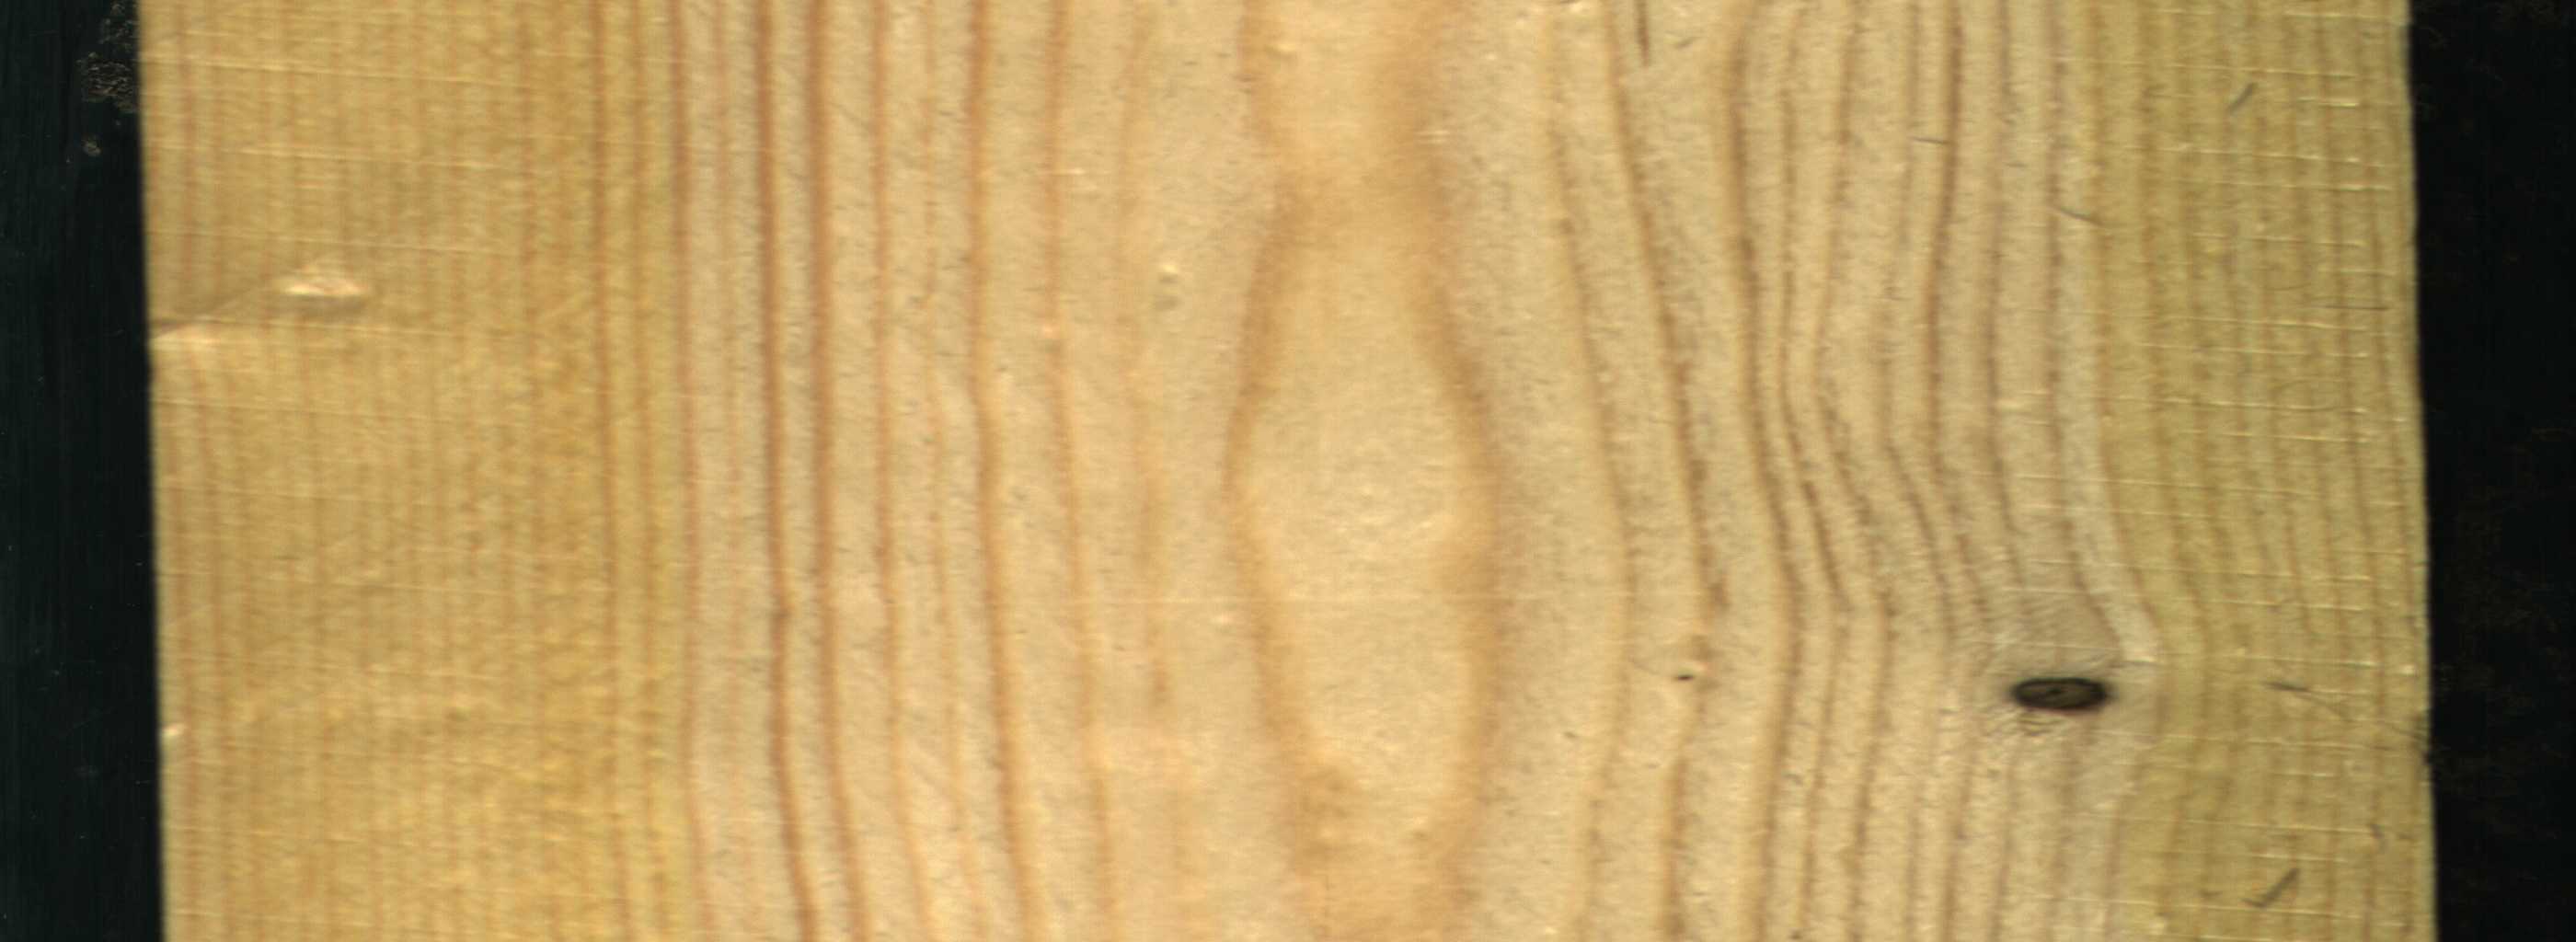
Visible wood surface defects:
Dead_Knot